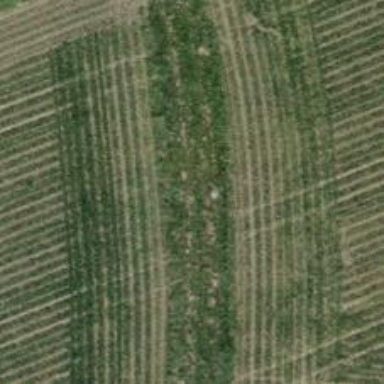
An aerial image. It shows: Track with grade5 tracktype.